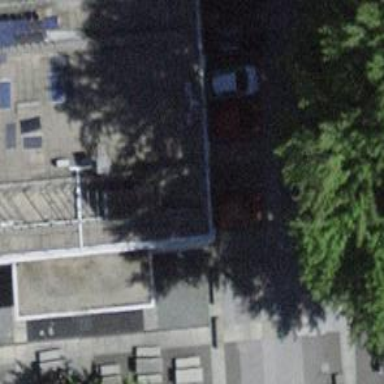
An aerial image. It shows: Restaurant.